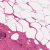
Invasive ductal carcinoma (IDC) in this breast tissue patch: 0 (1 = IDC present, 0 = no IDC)